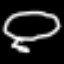
Label: frog